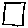
Label: square